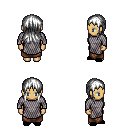
a pixel art fantasy rpg character, female body template, human, tanned skin, chain mail, robe skirt, white unkempt hairstyle, black slippers, four views (front, back, left, right), 2x2 character sprite sheet, small pixel art, hard edges, no anti-aliasing